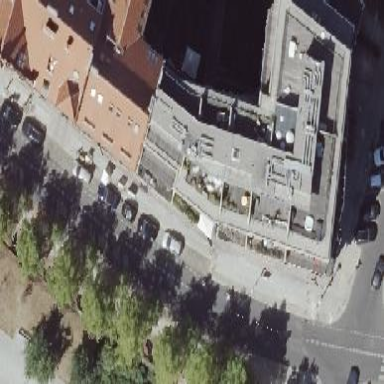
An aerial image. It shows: Part of building is shown in the image.